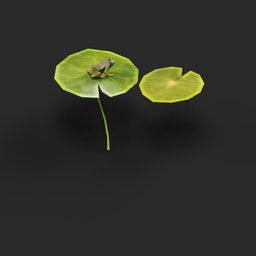
Label: nature